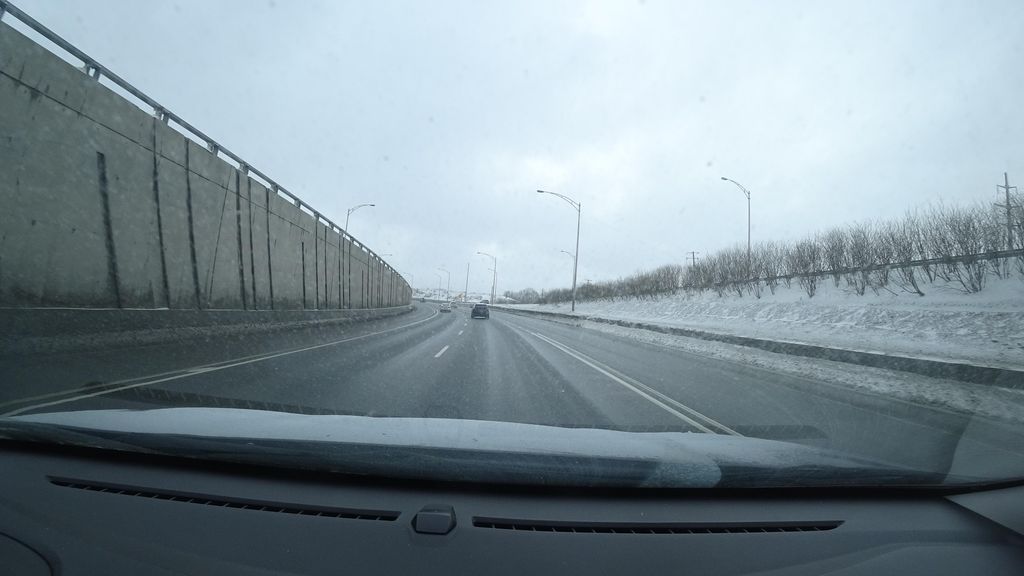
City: quebec_city